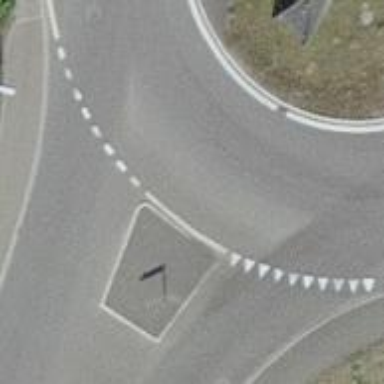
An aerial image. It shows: Road with "give way" sign.